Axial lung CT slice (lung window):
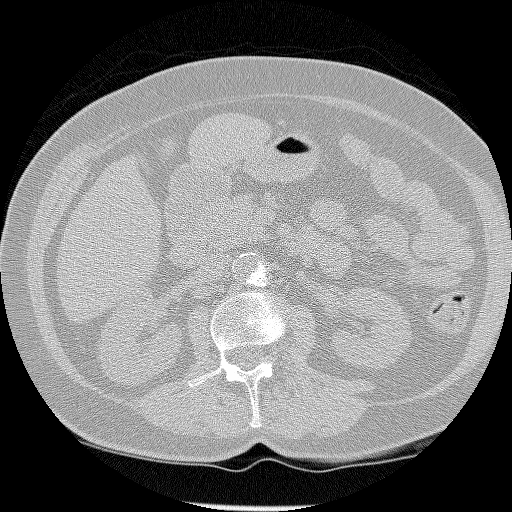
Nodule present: no